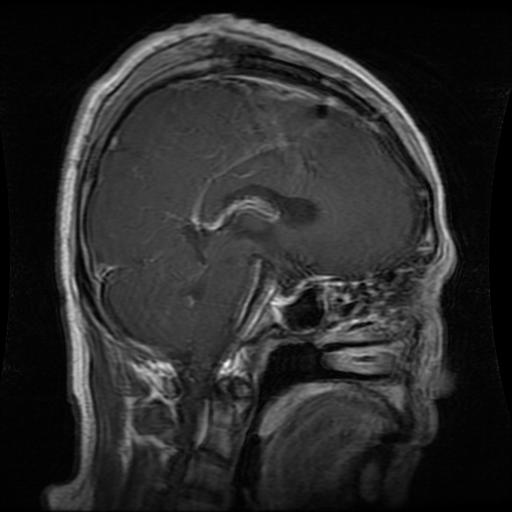
Label: glioma